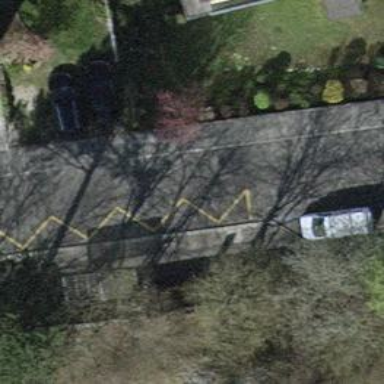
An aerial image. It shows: Bus stop with designated public transport stop position.